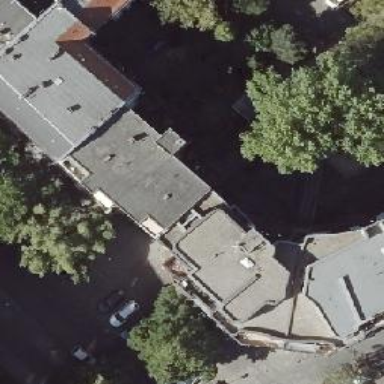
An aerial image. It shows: Driveway tunnel that serves as building passage.